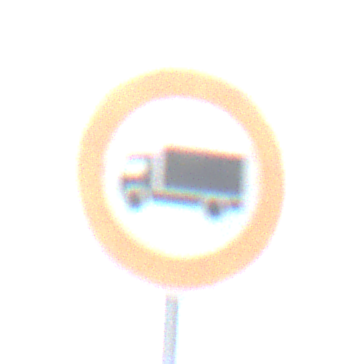
Verkehrszeichen: VerbotFuerKraftfahrzeugeUeberDreiKommaFuenfTonnen
Umgebung: Roofed, Beach
Tageszeit: Midday
Wetter: Overcast
Licht: Natural
Jahreszeit: NotSpecified
Kontrast: LowContrast